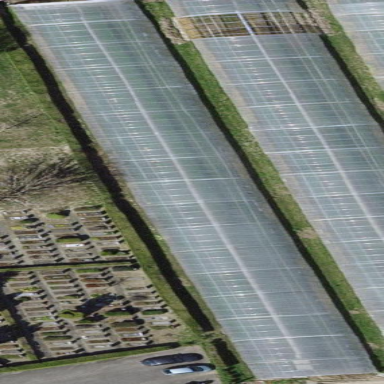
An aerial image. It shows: Greenhouse.